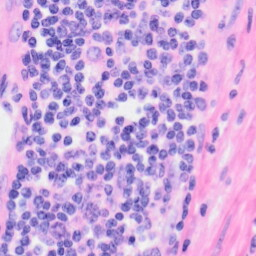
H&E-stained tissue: Kidney